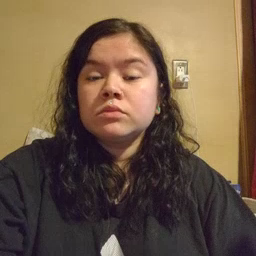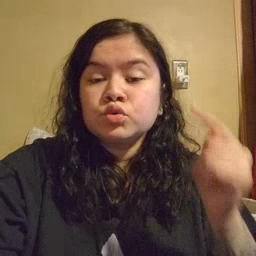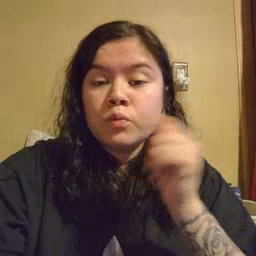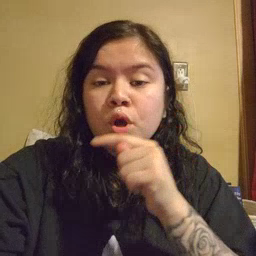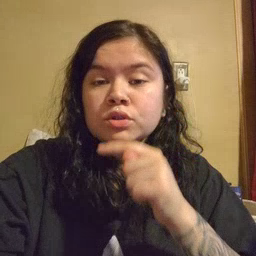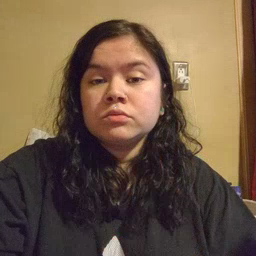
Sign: toothbrush